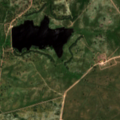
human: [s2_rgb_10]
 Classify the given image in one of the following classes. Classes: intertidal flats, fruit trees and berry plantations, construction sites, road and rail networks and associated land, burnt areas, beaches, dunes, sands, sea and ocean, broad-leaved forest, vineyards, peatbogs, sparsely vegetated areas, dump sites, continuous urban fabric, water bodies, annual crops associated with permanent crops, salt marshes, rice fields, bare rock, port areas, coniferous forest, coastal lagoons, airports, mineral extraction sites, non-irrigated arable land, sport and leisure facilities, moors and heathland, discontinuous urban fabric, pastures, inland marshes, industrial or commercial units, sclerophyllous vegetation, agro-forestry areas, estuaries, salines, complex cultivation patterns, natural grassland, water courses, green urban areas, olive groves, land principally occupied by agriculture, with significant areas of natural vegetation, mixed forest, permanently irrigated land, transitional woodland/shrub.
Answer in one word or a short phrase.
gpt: continuous urban fabric